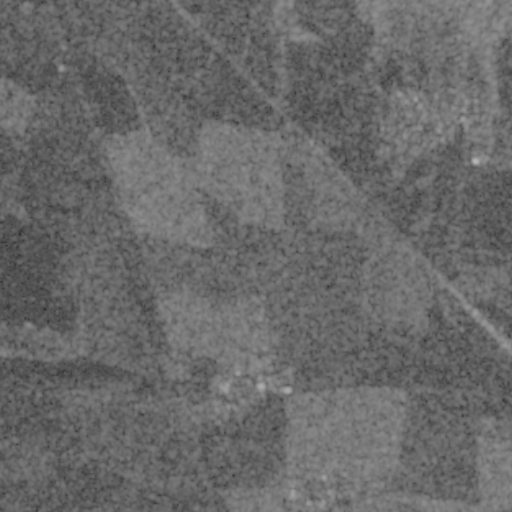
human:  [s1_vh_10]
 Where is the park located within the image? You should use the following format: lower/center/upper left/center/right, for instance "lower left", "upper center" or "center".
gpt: The park is located in the upper right of the image.
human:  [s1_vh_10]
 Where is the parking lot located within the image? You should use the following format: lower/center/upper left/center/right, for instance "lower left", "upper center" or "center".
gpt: The parking lot is located in the upper right of the image.
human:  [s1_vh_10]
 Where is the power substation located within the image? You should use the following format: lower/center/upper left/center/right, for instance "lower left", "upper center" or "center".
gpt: The power substation is located in the center right of the image.
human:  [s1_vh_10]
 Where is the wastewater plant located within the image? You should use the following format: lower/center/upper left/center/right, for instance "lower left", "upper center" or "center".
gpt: The wastewater plant is located in the upper left of the image.
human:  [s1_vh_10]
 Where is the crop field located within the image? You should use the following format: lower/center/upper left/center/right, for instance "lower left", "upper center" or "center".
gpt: There is no crop field in the image.

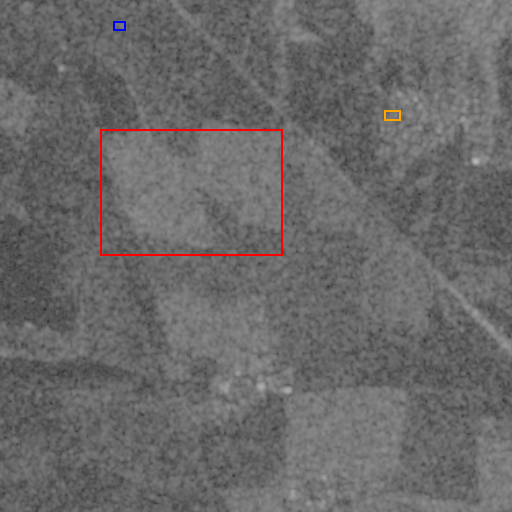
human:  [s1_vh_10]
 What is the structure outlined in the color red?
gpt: The structure outlined in red is a crop field.
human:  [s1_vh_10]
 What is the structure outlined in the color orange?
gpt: The structure outlined in orange is a park.
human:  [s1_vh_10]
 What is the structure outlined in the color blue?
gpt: The structure outlined in blue is a wastewater plant.
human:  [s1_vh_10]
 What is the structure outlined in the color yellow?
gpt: There is no yellow outline.